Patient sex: F
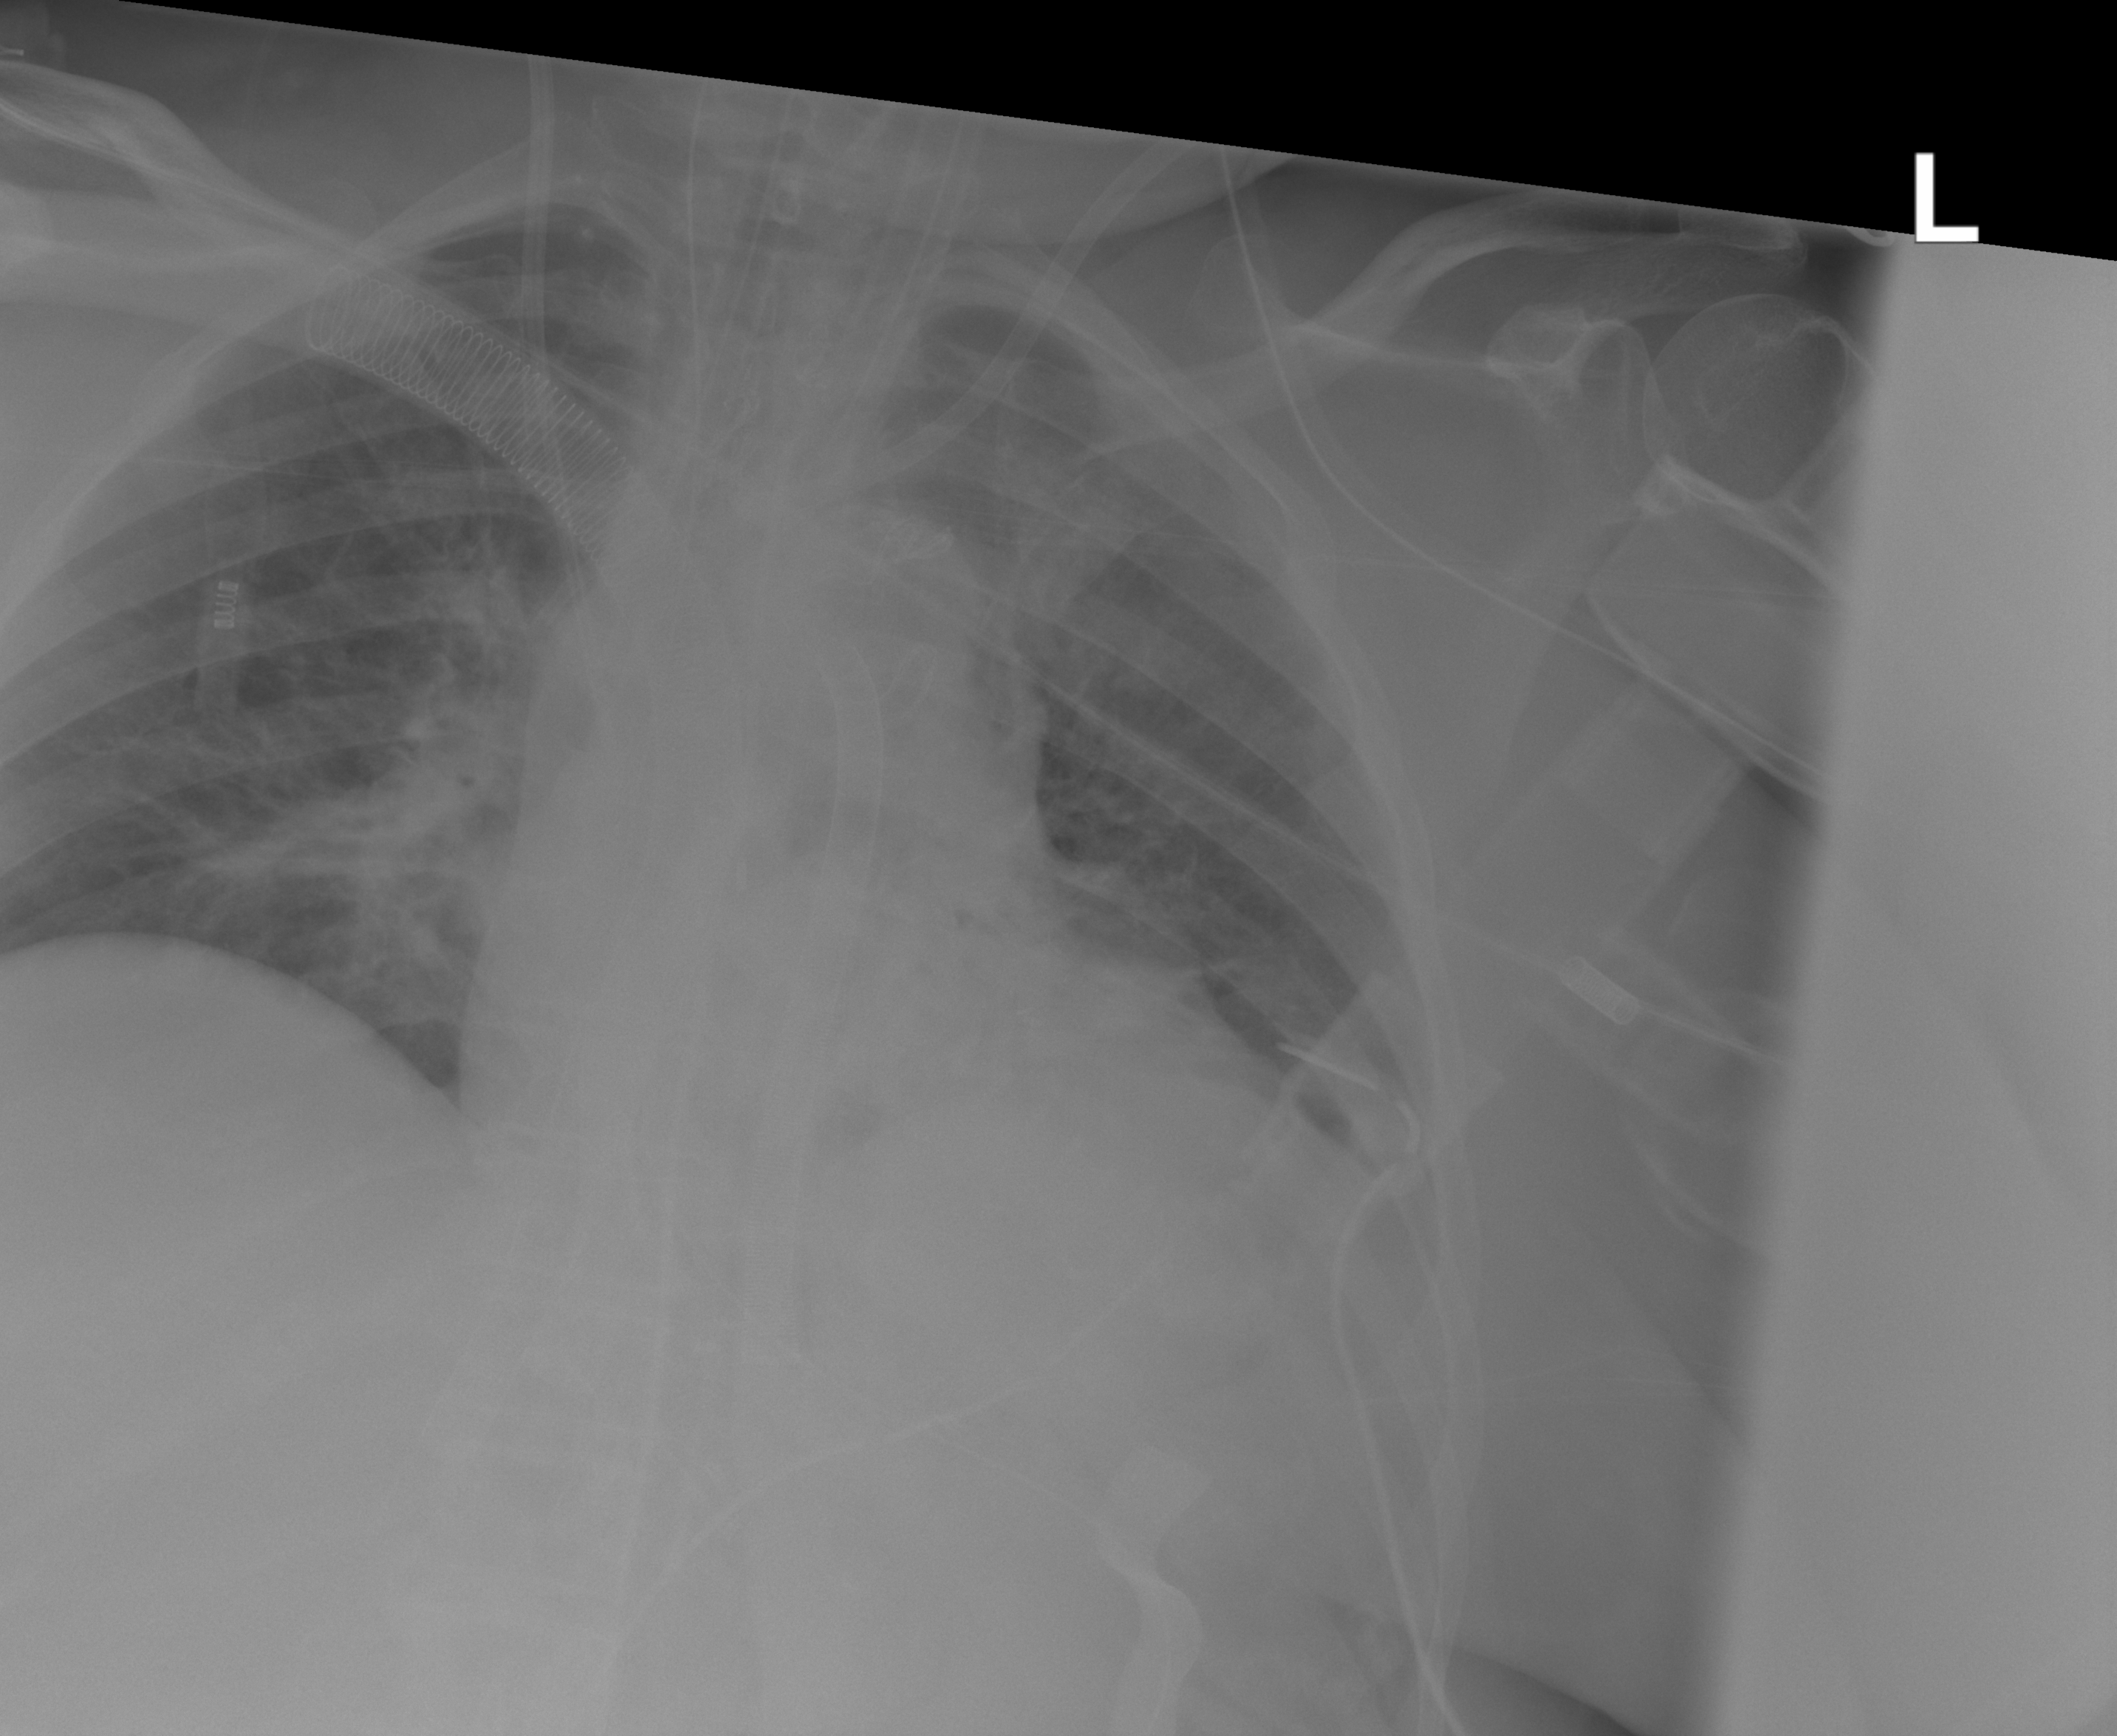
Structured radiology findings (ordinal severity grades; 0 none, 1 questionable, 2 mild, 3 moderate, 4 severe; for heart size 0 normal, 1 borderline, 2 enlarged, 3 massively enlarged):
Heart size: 1
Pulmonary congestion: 0
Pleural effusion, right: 0
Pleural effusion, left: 0
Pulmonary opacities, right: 2
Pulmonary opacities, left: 0
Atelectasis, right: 0
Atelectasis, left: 2